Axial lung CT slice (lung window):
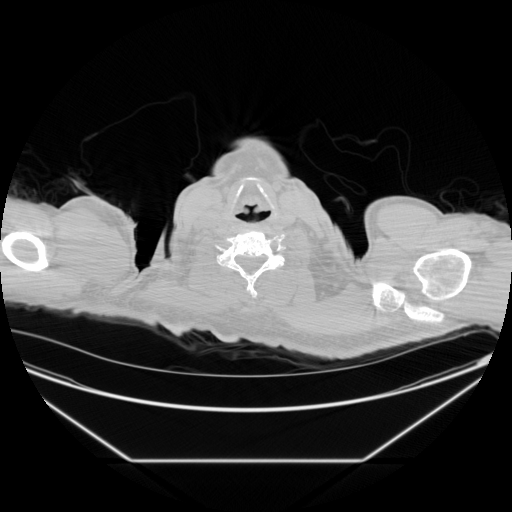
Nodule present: no